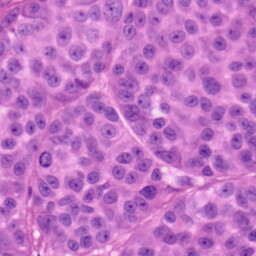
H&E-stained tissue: Skin